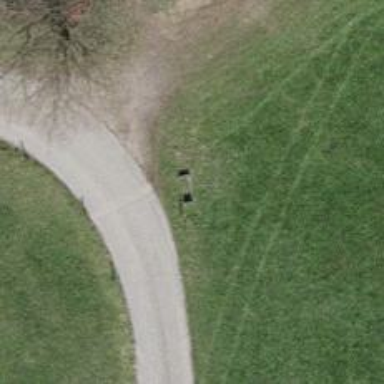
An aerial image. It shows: Bench.